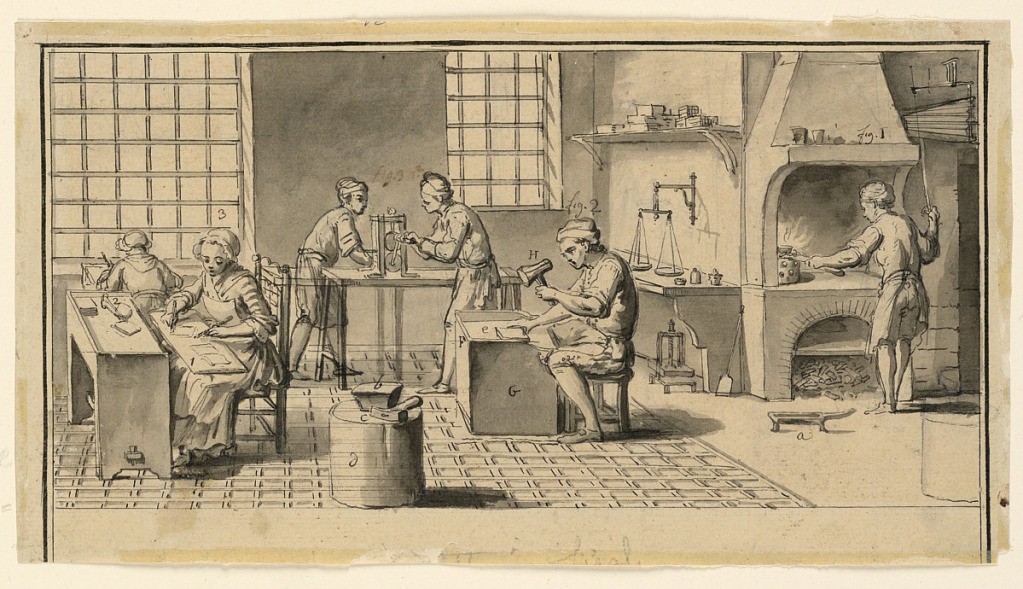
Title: A gold beater's workshop for Diderot's Encyclopedie
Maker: Louis-Jacques Goussier, French, 1722 - 1799
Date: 1763
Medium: Pen and Chinese ink, brush and watercolor on paper
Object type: Drawing
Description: Engraved in opposite direction by Prevost; compare loc. cit. 112, vol. II, plate 1 (1763). ''Fig.5 nro'' has been written in the wall panel in common ink. Two framing lines continue beyond the bottom margin. Remnants of two letters, top margin.